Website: macys
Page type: delivery-shipping
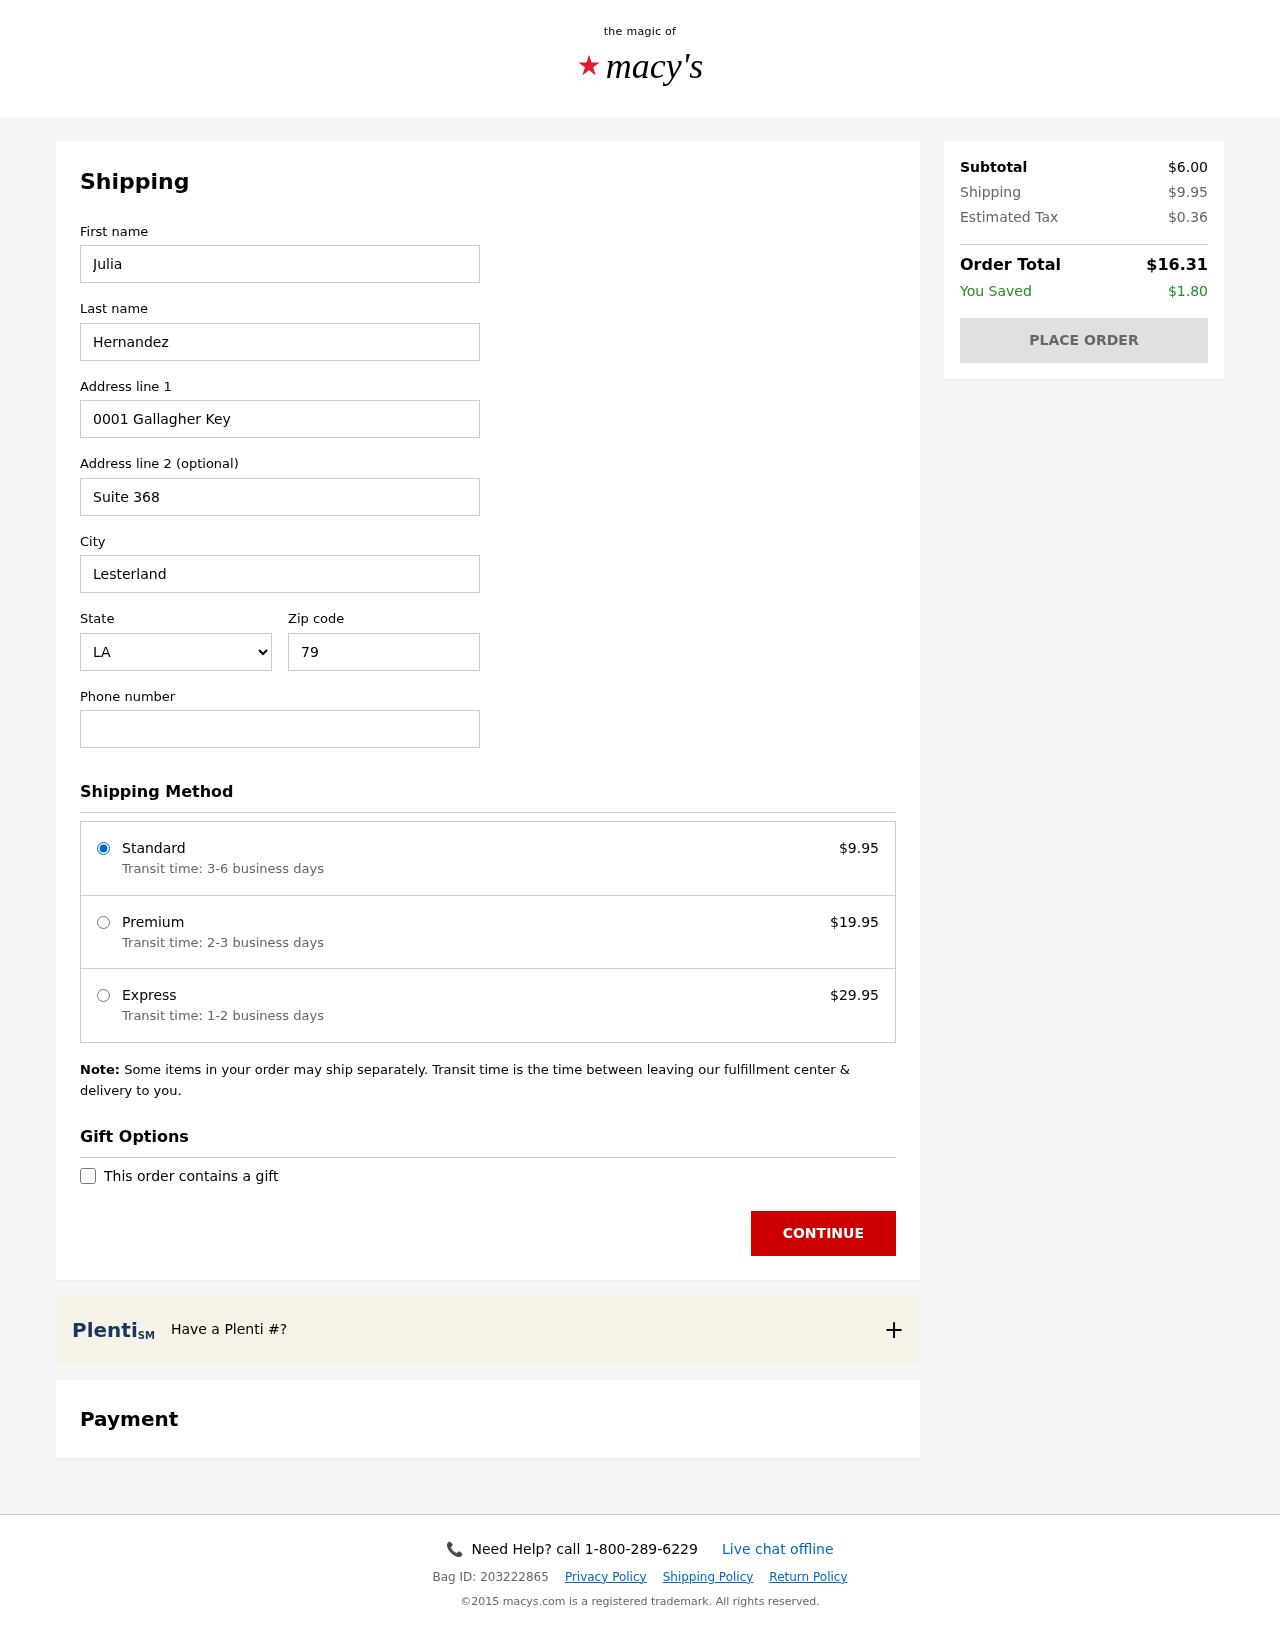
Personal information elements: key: PII_CITY
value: Lesterland
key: PII_FIRSTNAME
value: Julia
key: PII_LASTNAME
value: Hernandez
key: PII_PHONE
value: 7448130148
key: PII_POSTCODE
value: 79438
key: PII_STATE_ABBR
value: LA
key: PII_STREET
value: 0001 Gallagher Key
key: PII_STREET2
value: Suite 368
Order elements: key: ORDER_SHIPPING_COST
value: $9.95
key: ORDER_SHIPPING_PREMIUM
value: $19.95
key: ORDER_SHIPPING_EXPRESS
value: $29.95
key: ORDER_SUBTOTAL
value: $6.00
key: ORDER_TAX
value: $0.36
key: ORDER_TOTAL
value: $16.31
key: ORDER_SAVINGS
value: $1.80